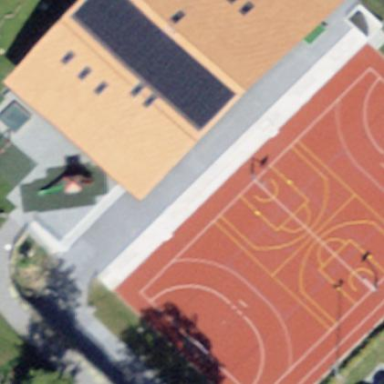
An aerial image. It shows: School.